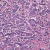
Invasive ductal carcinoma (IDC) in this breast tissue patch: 1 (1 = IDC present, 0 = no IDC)